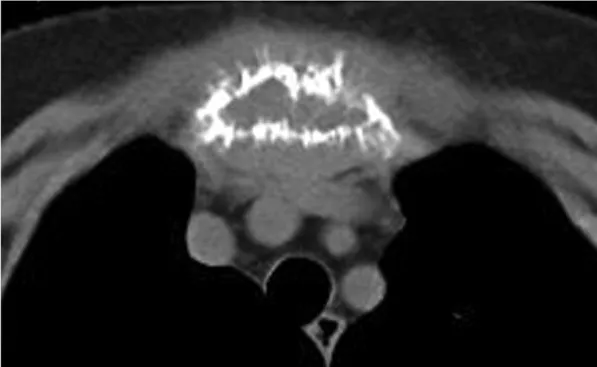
(A) Axial computed tomography (CT) image of the manubrium sterni obtained through the soft tissue window showing that the bone marrow of the sternum has been substituted by homogeneous soft tissue.
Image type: radiology (ct)